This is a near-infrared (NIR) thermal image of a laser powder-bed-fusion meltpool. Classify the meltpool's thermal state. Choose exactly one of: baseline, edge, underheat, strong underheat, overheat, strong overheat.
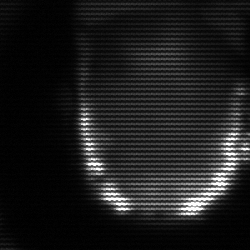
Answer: baseline